Question: I would like to get a specific line of a string in a array string value. Example: . In this example string, I want to get just the email address part of the string. I have tried using explode function but I dont want that it stored the string in parenthesis in array coz I will not use it anymore. I tried to use strtok, but strtok function seems to work perfectly when the string looks like this -> . How would I able to utilize the strtok function to get the email addess part of the string in this string value ? If not what other string function I will use to handle this?
Here is my code and its corresponding output
'''
function try_explode(){
$store_array = array();
$val = array(
'0' => 'avelinocurato@gmail.com(Avelino Curato)',
'1' => 'ferdinand2apploma.com(Ferdinand Balbin)'
);
for($i=0;$i<sizeof($val);$i++){
$store_array[$i] = strtok($val[$i],')');
}
var_dump($store_array);
}
'''
Output:

The output above is the result that I wanted to get, but how I would be able to get the same output with this array string value in place?
'''
$val = array(
'0' => '(Avelino Curato)avelinocurato@gmail.com',
'1' => '(Ferdinand Balbin)ferdinand2apploma.com'
);
'''
How I would be able to use strtok just to get email address part? If not, what other string function I may use for this? Thanks a lot
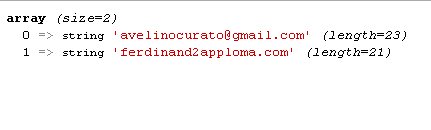
Answer: '''
$val = '(Avelino Curato)avelinocurato@gmail.com';
$email = ltrim(strstr($val, ')'), ')');
echo $email; // avelinocurato@gmail.com
'''
<URL>
For the 2nd example you would not use 'strtok()' as you want to get what is after the parentheses, so you would use 'strstr()' to get the parentheses and anything after it, then you chop off the parentheses from the string.
If you want to be creative you can do this:
'''
$val = '(Avelino Curato)avelinocurato@gmail.com';
//$val = 'avelinocurato@gmail.com(Avelino Curato)';
$email = strip_tags(strtr($val, '()', '<>'));
echo $email; // avelinocurato@gmail.com
'''
<URL>
This will work in cases, and does not require PHP to use the regex engine. It basically converts the opening and closing parentheses to opening and closing angle brackets which would then be considered a HTML tag, and then running strip tags will remove that portion. Simple, quick and easy to understand.